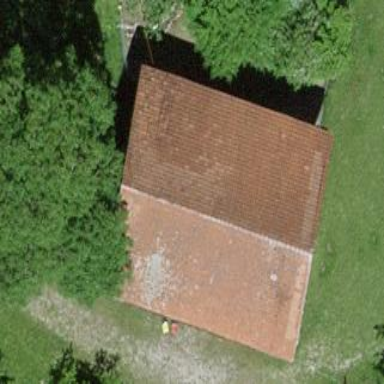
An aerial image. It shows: Barn.